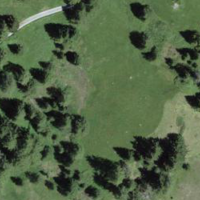
EUNIS habitat code: 43
Species observed at this site:
Calluna vulgaris